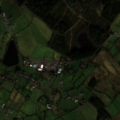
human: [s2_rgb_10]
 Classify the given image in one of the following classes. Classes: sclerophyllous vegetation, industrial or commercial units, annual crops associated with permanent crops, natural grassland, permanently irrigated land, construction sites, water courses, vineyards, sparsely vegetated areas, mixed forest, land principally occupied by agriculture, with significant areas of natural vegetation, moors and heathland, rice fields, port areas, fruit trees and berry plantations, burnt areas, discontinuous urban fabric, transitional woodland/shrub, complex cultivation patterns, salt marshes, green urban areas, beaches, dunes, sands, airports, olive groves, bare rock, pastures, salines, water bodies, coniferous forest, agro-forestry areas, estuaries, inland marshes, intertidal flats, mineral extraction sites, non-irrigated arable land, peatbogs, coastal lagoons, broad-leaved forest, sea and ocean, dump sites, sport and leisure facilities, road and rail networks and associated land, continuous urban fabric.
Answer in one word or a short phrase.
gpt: pastures, broad-leaved forest, coniferous forest